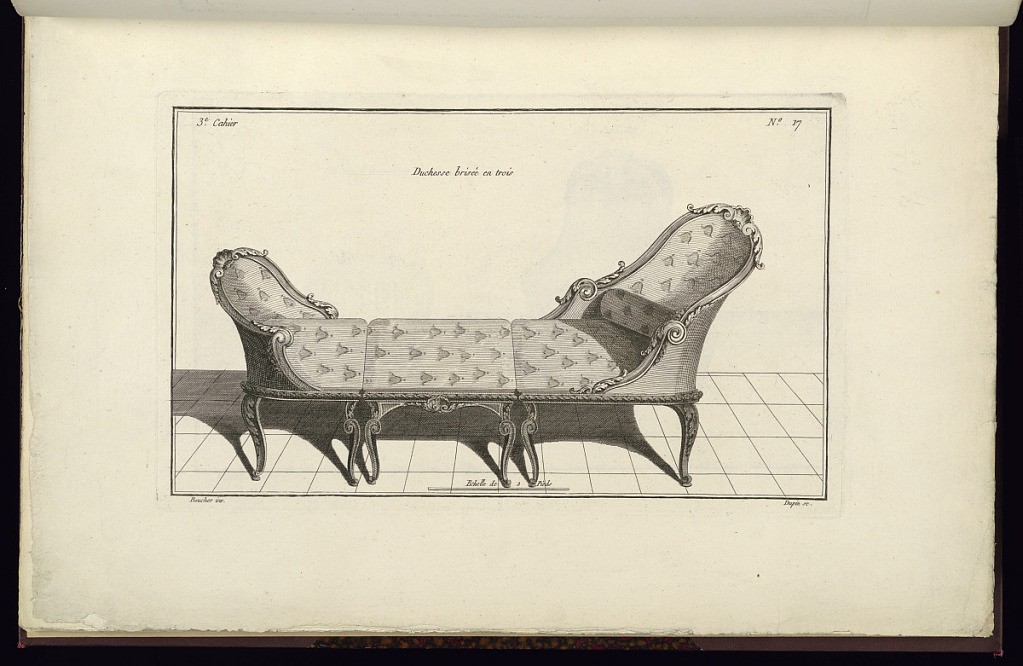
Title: Duchesse brisée en trois
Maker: Juste-François Boucher, French, 1736 – 1782
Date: ca. 1775
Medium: Engraving on off white laid paper
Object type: Print
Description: Design for a three-piece chair: two end pieces with high backs, and a center piece without a back or arms. The frame is carved with scrolls and acanthus leaves. The plate is signed.